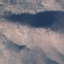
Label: HerbaceousVegetation